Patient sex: F
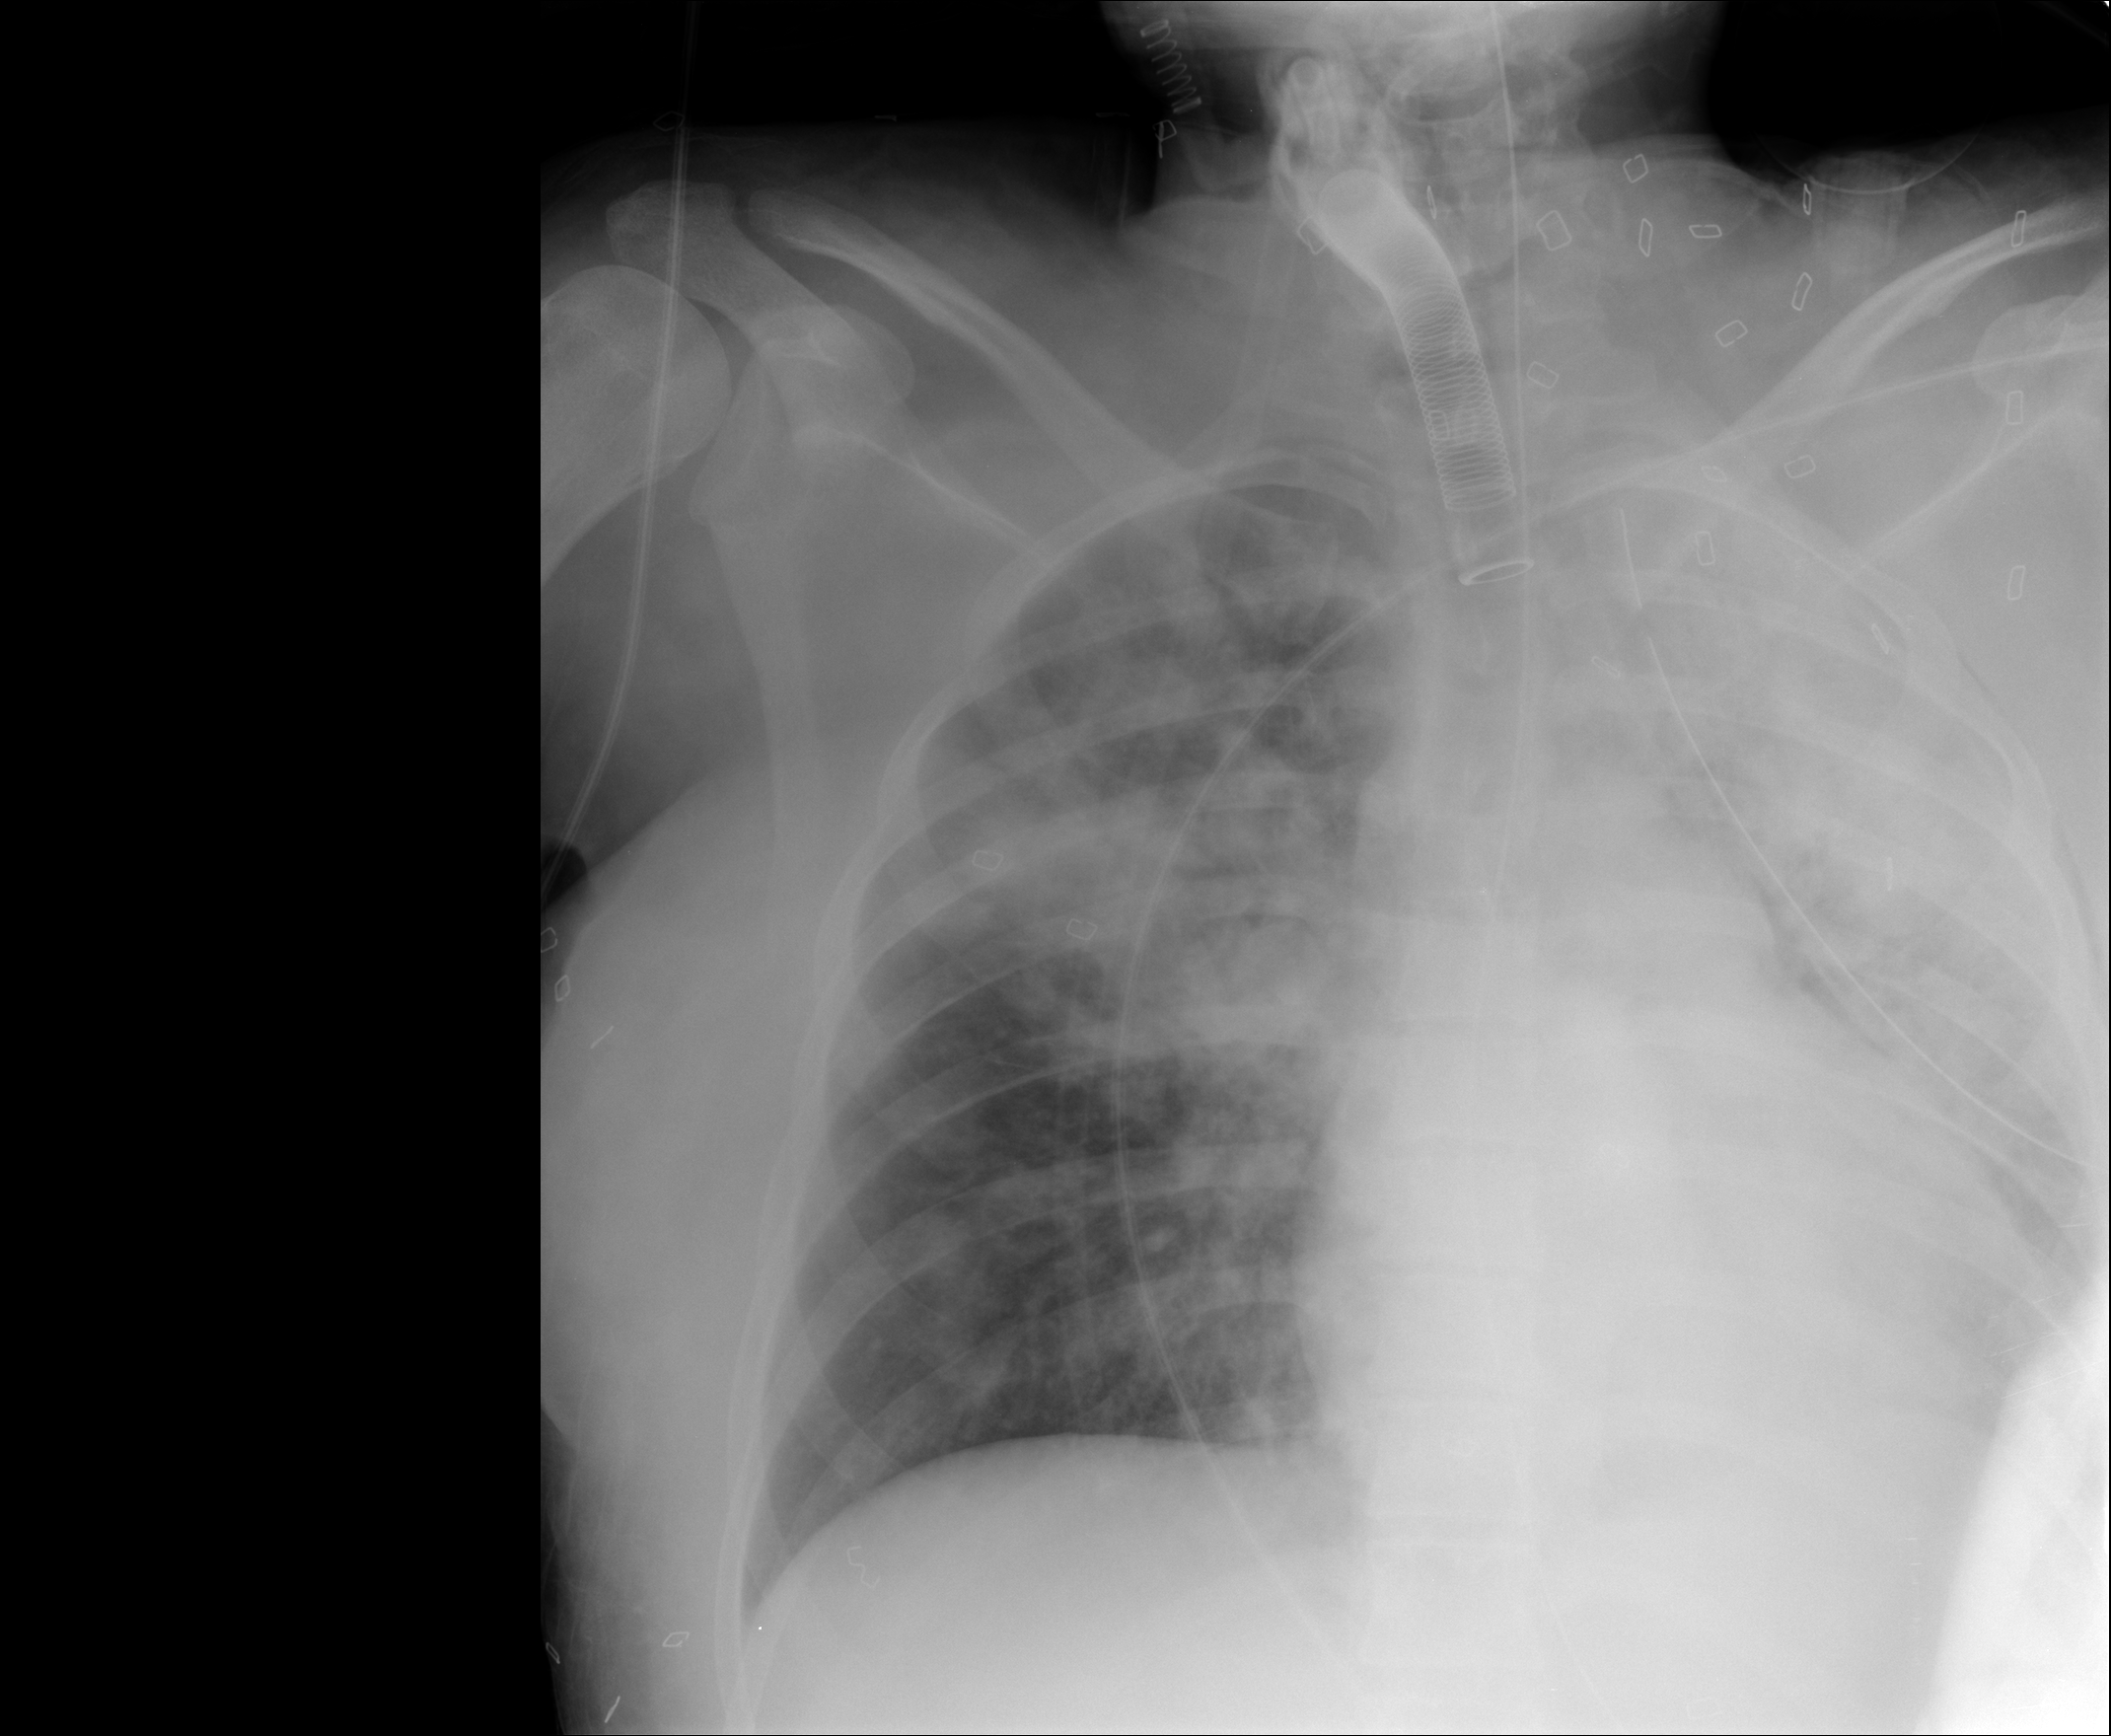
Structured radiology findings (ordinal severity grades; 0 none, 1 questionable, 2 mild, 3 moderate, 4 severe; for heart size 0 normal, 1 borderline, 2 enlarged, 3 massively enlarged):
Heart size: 0
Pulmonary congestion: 0
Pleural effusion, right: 0
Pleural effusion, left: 2
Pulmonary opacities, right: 3
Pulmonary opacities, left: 2
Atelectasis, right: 3
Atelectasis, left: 3